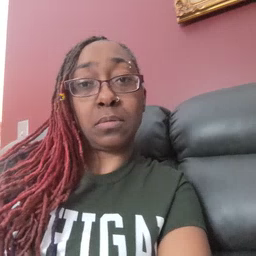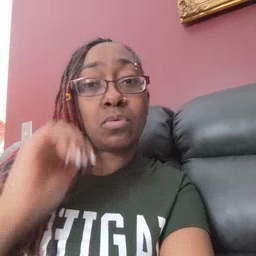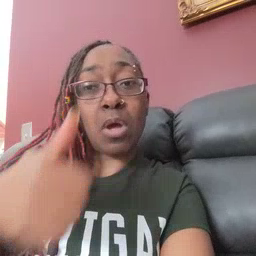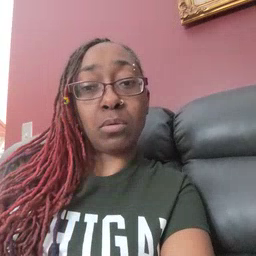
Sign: tomorrow